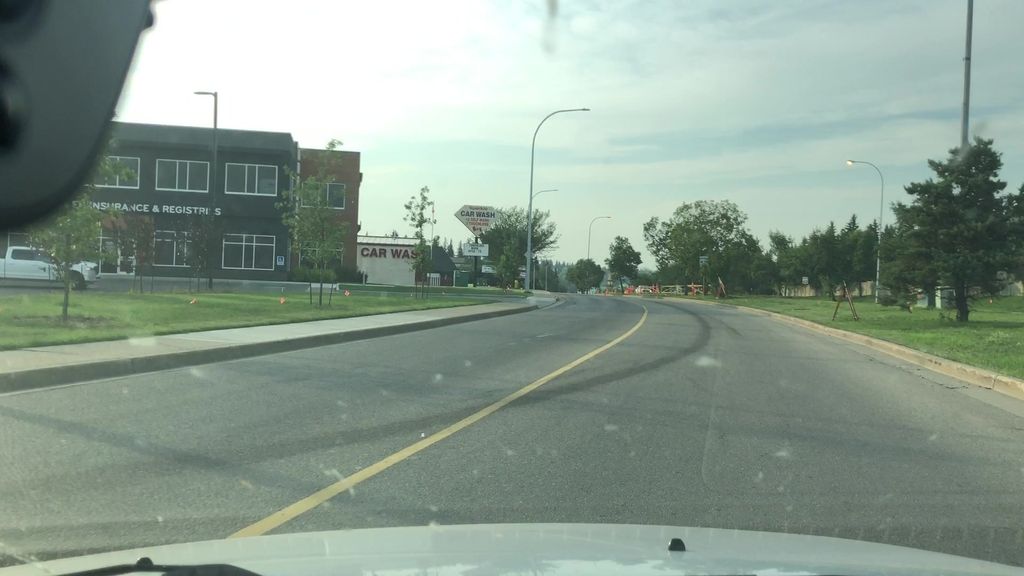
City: edmonton